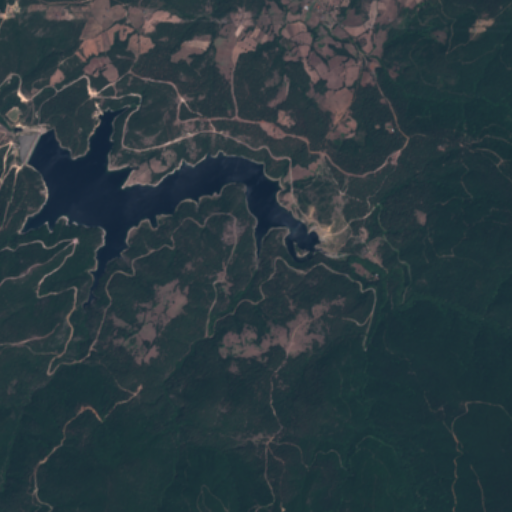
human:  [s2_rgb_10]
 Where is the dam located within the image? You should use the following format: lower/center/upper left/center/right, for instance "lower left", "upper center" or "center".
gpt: The dam is located in the upper left of the image.
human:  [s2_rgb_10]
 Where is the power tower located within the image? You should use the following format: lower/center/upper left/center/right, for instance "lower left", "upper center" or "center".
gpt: The power tower is located in the upper of the image.
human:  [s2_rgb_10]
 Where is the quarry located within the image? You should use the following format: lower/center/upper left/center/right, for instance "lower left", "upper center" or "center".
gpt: The quarry is located in the center of the image.
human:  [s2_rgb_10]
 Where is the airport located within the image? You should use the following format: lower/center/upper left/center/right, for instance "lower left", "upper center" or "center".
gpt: There is no airport in the image.